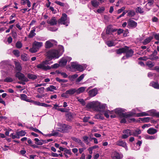
Tumor epithelial tissue: yes
Tumor-associated stroma tissue: yes
Normal tissue: no